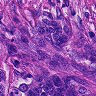
Metastatic tissue present: yes